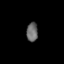
Tissue: lung
Cell type: Pericytes
Senescence score: 0.5473
Nuclear area (px): 211
Mean DAPI intensity: 105